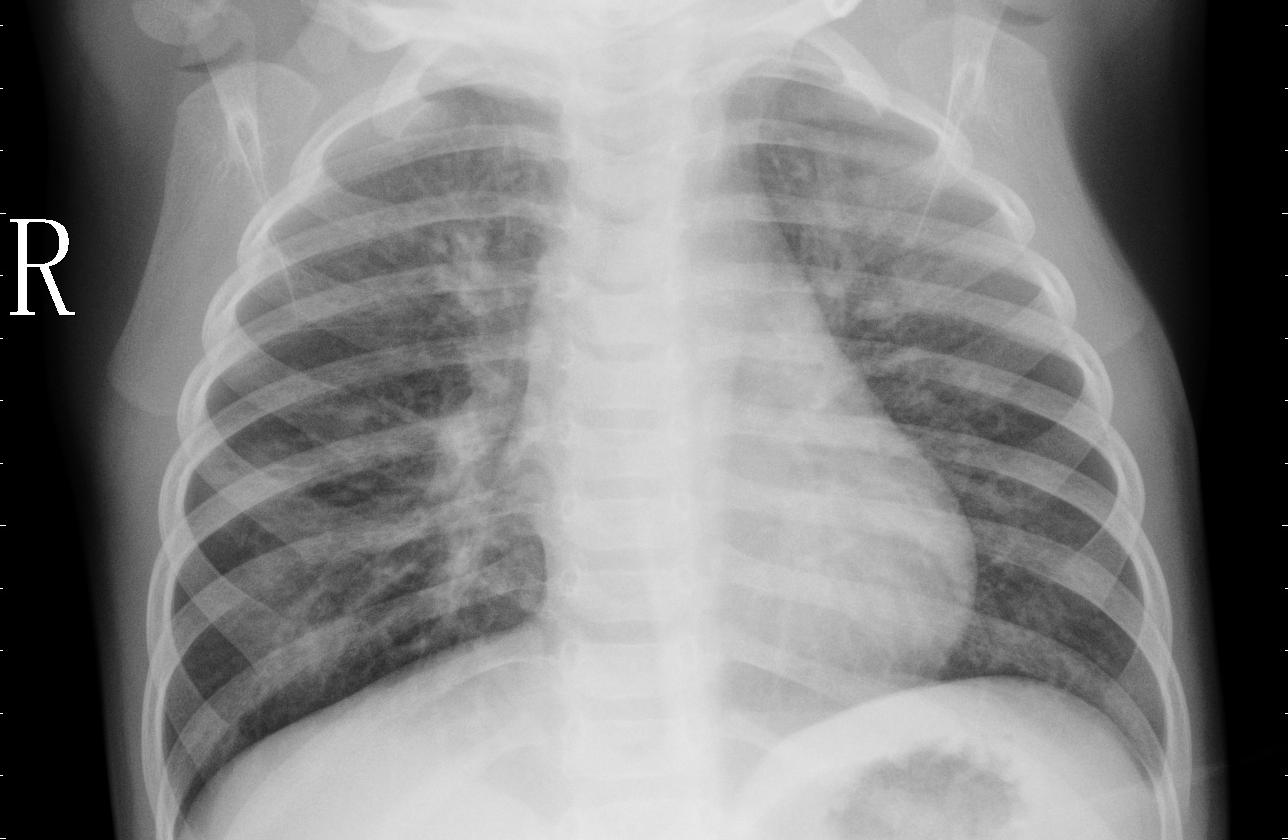
Diagnosis: PNEUMONIA